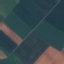
Label: AnnualCrop